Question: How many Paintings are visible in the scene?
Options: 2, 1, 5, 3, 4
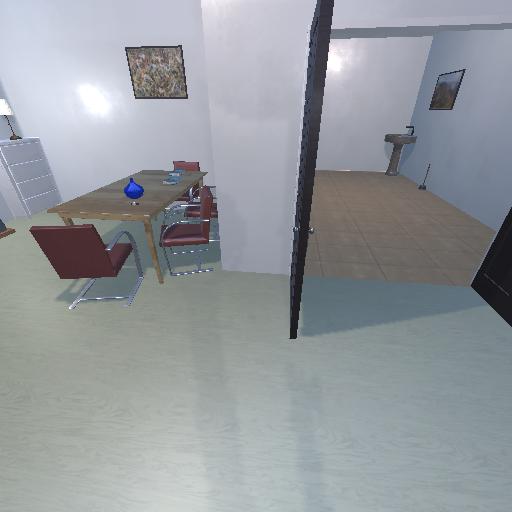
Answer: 2